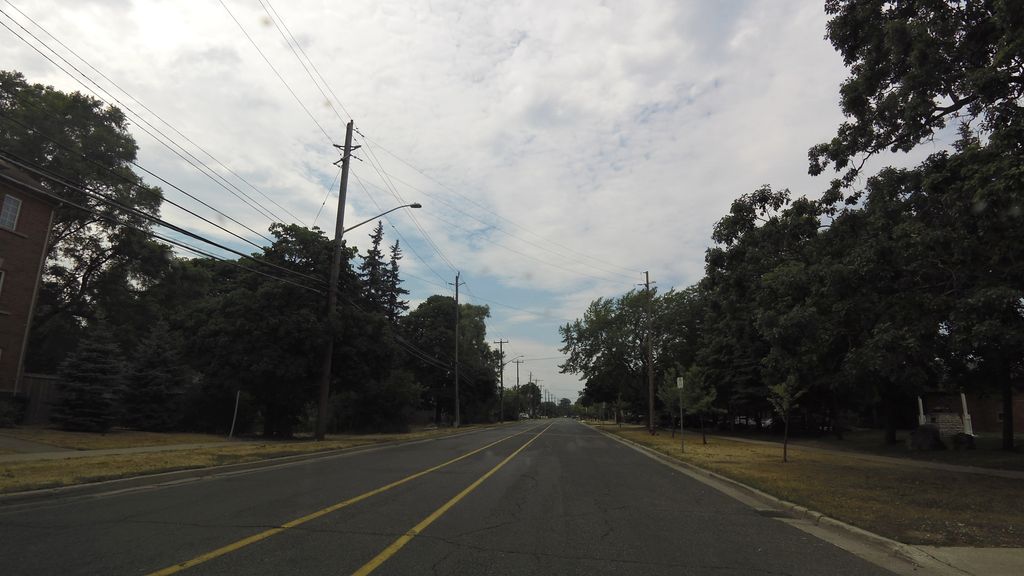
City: hamilton